Question: I am trying to convert an Objective-C project to swift, but I am unable to find how to use NSFastEnumeration for an object of a class that conforms to NSFastEnumeration.
Here is the code in ObjC:
'''
// get the decode results
id<NSFastEnumeration> results = [info objectForKey: ZBarReaderControllerResults];
ZBarSymbol *symbol = nil;
for(symbol in results)
// just grab the first barcode
break;
'''
so far I tried to find how to do this, but this doe not seems work, here is the swift code:
'''
var results: ZBarSymbolSet = infoDictionary?.objectForKey(ZBarReaderControllerResults) as ZBarSymbolSet
var symbol : ZBarSymbol? = nil;
for symbol in results
{ //just grab first barcode
break;
}
'''
the error comes in for condition - "ZBarSymbolSet" does not have a member named "Generator"
What am I doing wrong?
Here is the screen shot

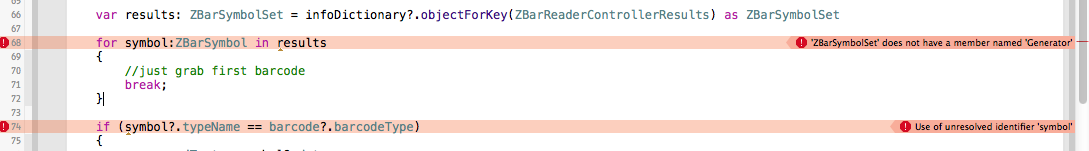
Answer: After a while poking around the swift framework files, I finally found this nice class called 'NSFastGenerator'. 'NSSet' and friends seem to be using the same 'Generator'.
For 'ZBarSymbolSet', here's how you'd extend it to support 'for-in' loops:
'''
extension ZBarSymbolSet: SequenceType {
public func generate() -> NSFastGenerator {
return NSFastGenerator(self)
}
}
'''
Looks like Swift 2.0's protocol extensions fixed this for us!